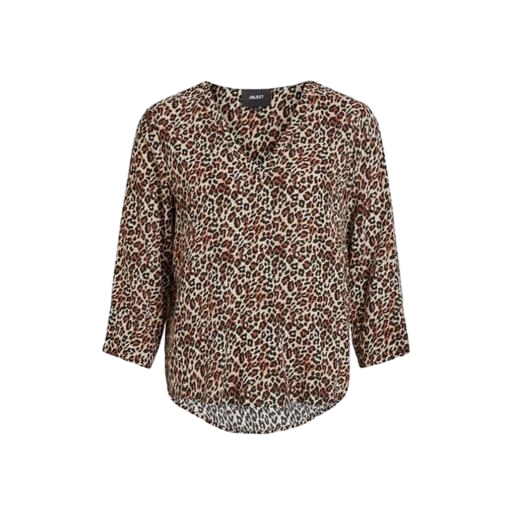
leopard-print blouse, animal printed shirt, cheetah brown shirt, white background